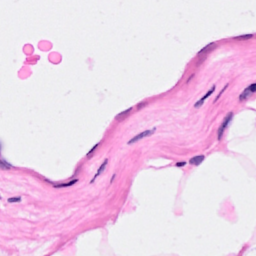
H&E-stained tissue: Breast